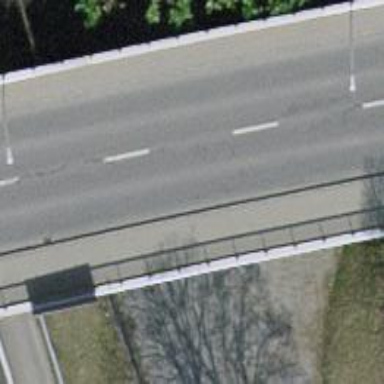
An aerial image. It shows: Secondary road bridge with asphalt surface and separate sidewalk.